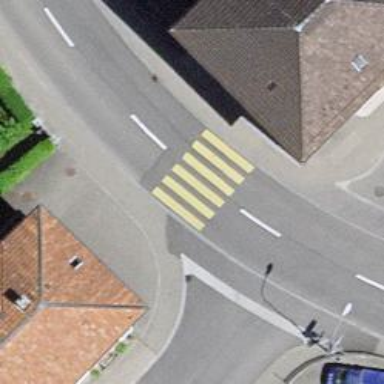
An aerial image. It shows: Uncontrolled zebra crossing on the road.